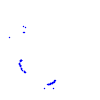
Particle: proton